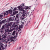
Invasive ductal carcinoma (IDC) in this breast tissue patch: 0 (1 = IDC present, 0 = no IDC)